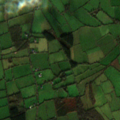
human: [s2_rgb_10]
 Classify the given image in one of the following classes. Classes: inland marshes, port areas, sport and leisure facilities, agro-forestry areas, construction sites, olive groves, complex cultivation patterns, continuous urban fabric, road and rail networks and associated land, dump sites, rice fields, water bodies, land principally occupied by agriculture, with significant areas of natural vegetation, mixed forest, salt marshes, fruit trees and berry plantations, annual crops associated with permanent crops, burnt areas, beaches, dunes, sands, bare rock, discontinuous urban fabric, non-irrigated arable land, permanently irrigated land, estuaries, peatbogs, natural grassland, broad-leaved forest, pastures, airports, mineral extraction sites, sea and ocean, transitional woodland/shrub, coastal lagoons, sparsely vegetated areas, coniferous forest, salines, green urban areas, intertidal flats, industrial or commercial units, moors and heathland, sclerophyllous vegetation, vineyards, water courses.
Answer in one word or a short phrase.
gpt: pastures